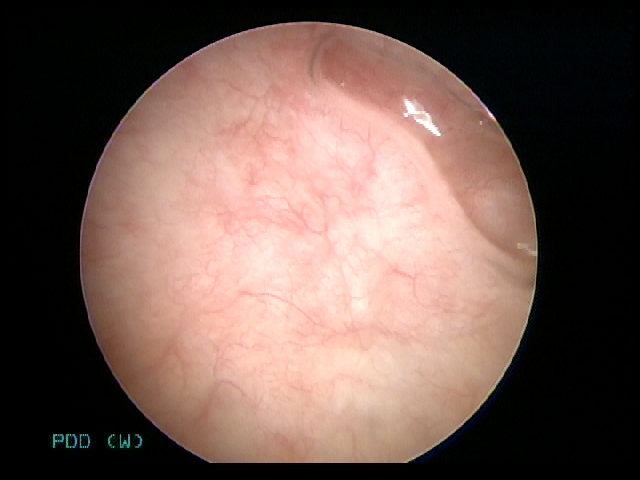
Modality: WLC
Class: Non-malignant
Subclass: BenignNOS
Lesion: L2
Morphology: Papillary
Bladder cancer association: No